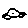
Label: car